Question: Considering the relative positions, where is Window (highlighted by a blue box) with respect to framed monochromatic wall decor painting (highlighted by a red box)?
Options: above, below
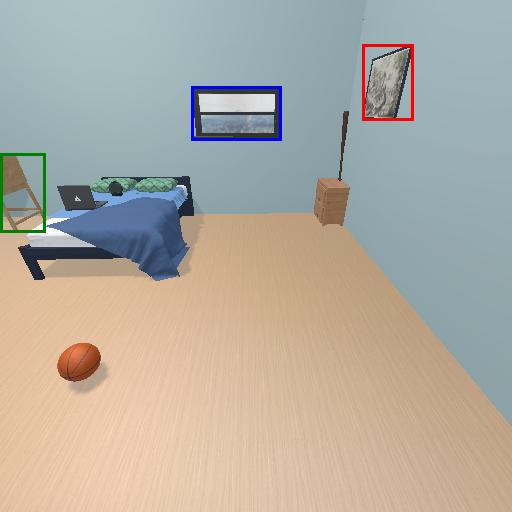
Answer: above